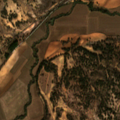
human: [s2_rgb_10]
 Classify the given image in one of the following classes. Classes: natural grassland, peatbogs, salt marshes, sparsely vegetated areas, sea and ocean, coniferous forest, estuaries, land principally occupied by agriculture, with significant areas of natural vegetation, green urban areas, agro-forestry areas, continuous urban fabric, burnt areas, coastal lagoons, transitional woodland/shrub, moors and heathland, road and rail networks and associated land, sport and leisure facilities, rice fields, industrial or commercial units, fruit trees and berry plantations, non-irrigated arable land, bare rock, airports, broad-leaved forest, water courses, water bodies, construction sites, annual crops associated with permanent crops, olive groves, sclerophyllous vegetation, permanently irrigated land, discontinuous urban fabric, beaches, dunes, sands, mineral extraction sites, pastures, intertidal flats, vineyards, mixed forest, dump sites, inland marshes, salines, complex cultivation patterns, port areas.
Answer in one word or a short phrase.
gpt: rice fields, pastures, agro-forestry areas, broad-leaved forest